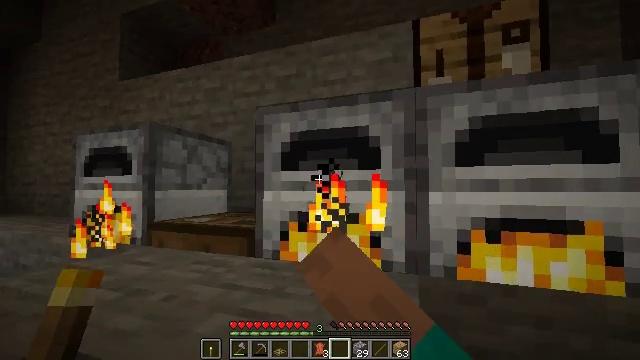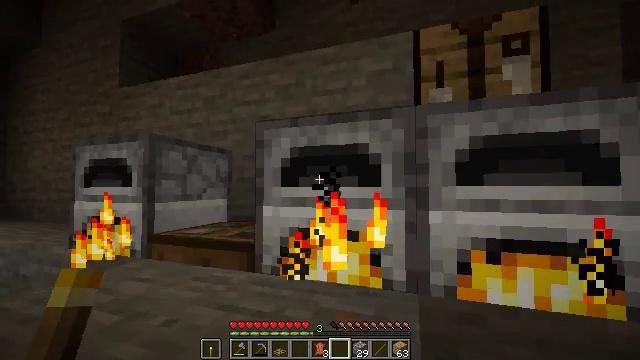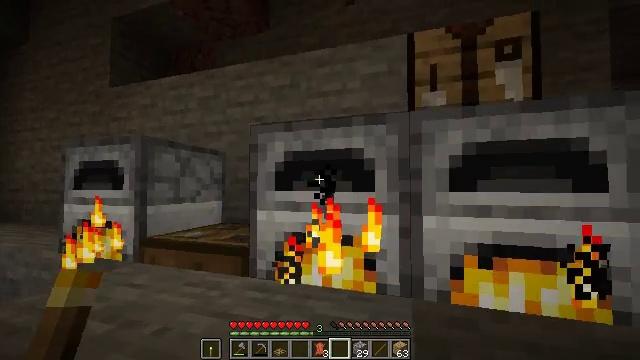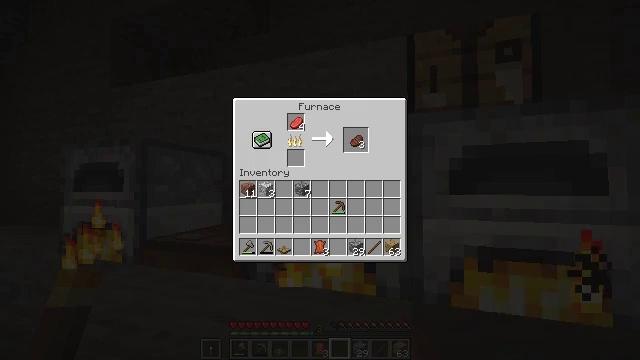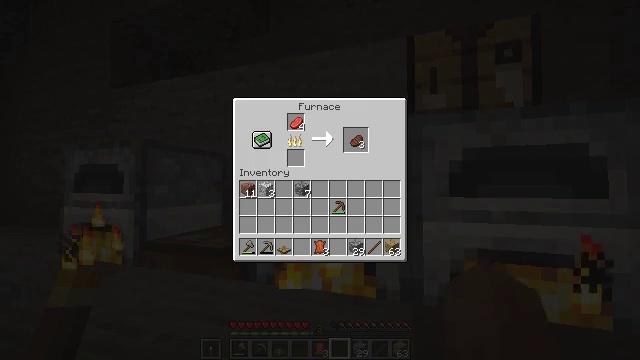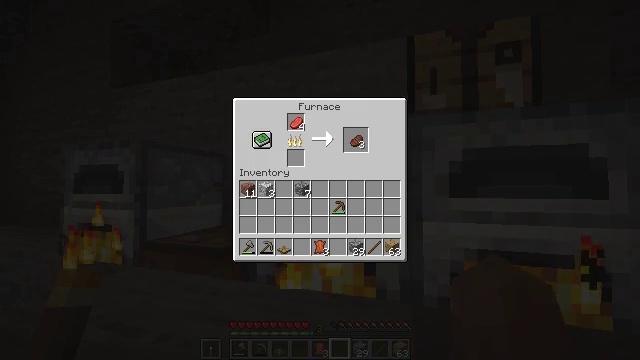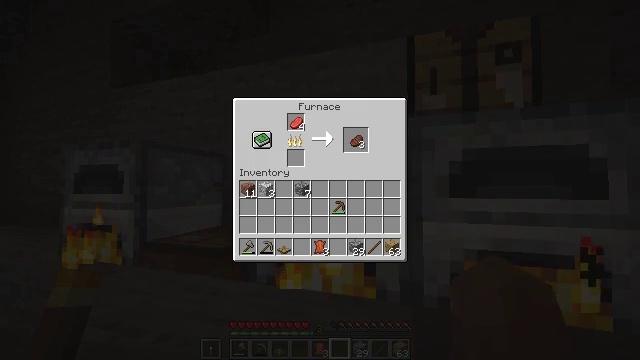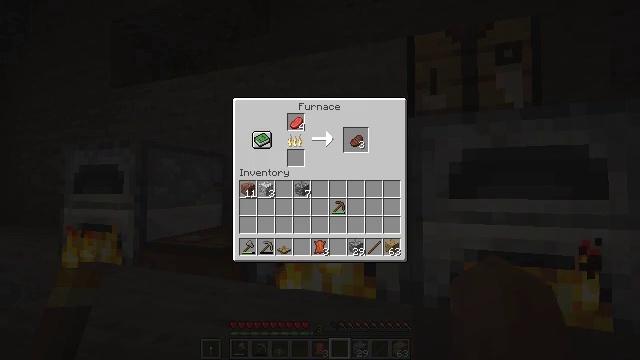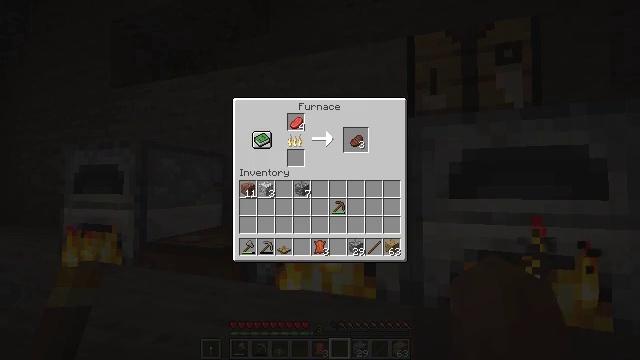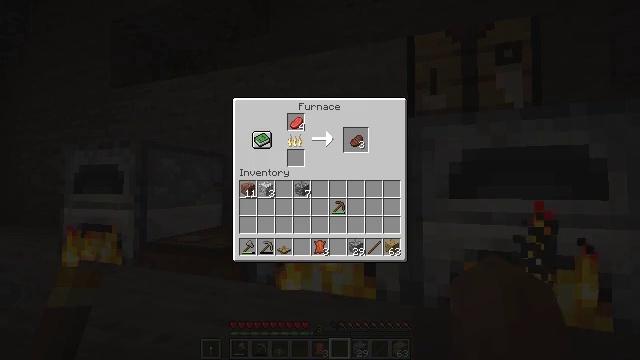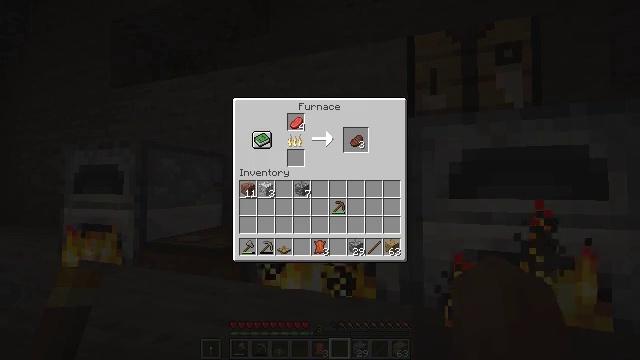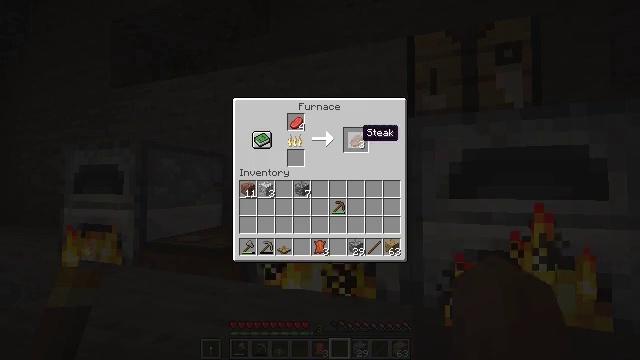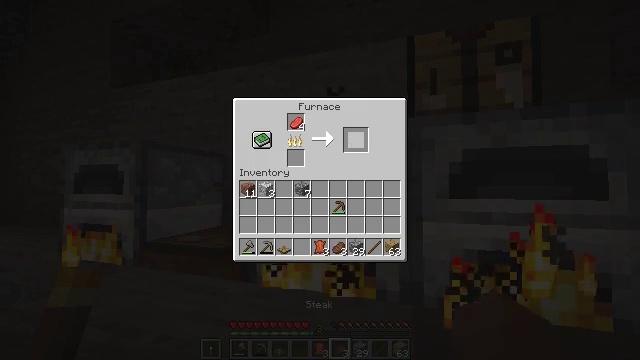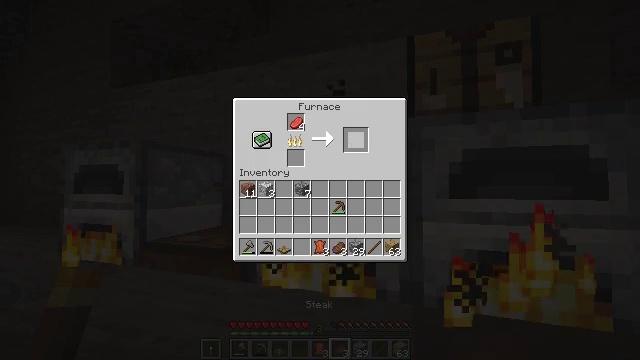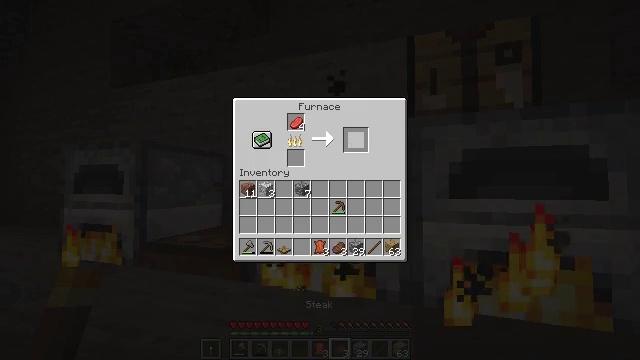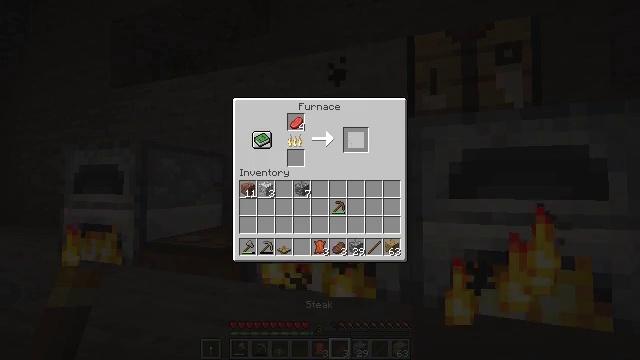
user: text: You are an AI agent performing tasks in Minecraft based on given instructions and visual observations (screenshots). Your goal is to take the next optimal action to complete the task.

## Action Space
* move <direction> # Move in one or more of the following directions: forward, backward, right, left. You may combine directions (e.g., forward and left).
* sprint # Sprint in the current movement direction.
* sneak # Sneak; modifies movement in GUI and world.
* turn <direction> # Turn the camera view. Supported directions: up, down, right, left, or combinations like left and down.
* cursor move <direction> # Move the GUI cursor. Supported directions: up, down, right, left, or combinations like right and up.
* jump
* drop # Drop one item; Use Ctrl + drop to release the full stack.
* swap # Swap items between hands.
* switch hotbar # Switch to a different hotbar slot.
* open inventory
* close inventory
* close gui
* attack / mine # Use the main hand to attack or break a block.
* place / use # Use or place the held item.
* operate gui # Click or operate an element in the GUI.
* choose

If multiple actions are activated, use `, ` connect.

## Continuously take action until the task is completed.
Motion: motion action
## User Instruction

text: craft item air
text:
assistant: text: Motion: use / place
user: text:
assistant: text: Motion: turn right
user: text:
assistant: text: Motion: no_op
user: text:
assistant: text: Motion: no_op
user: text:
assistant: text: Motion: no_op
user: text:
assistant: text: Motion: sneak, cursor move up
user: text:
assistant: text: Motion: sneak, cursor move up
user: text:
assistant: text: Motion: sneak
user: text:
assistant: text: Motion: sneak
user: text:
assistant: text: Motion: sneak, cursor move right
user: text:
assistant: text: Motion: sneak, cursor move right
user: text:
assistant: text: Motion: sneak, cursor move right, operate gui
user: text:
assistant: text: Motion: sneak, operate gui
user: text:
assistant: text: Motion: sneak, operate gui
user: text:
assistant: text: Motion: sneak, operate gui
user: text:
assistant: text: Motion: sneak
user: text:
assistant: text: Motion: sneak